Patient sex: M
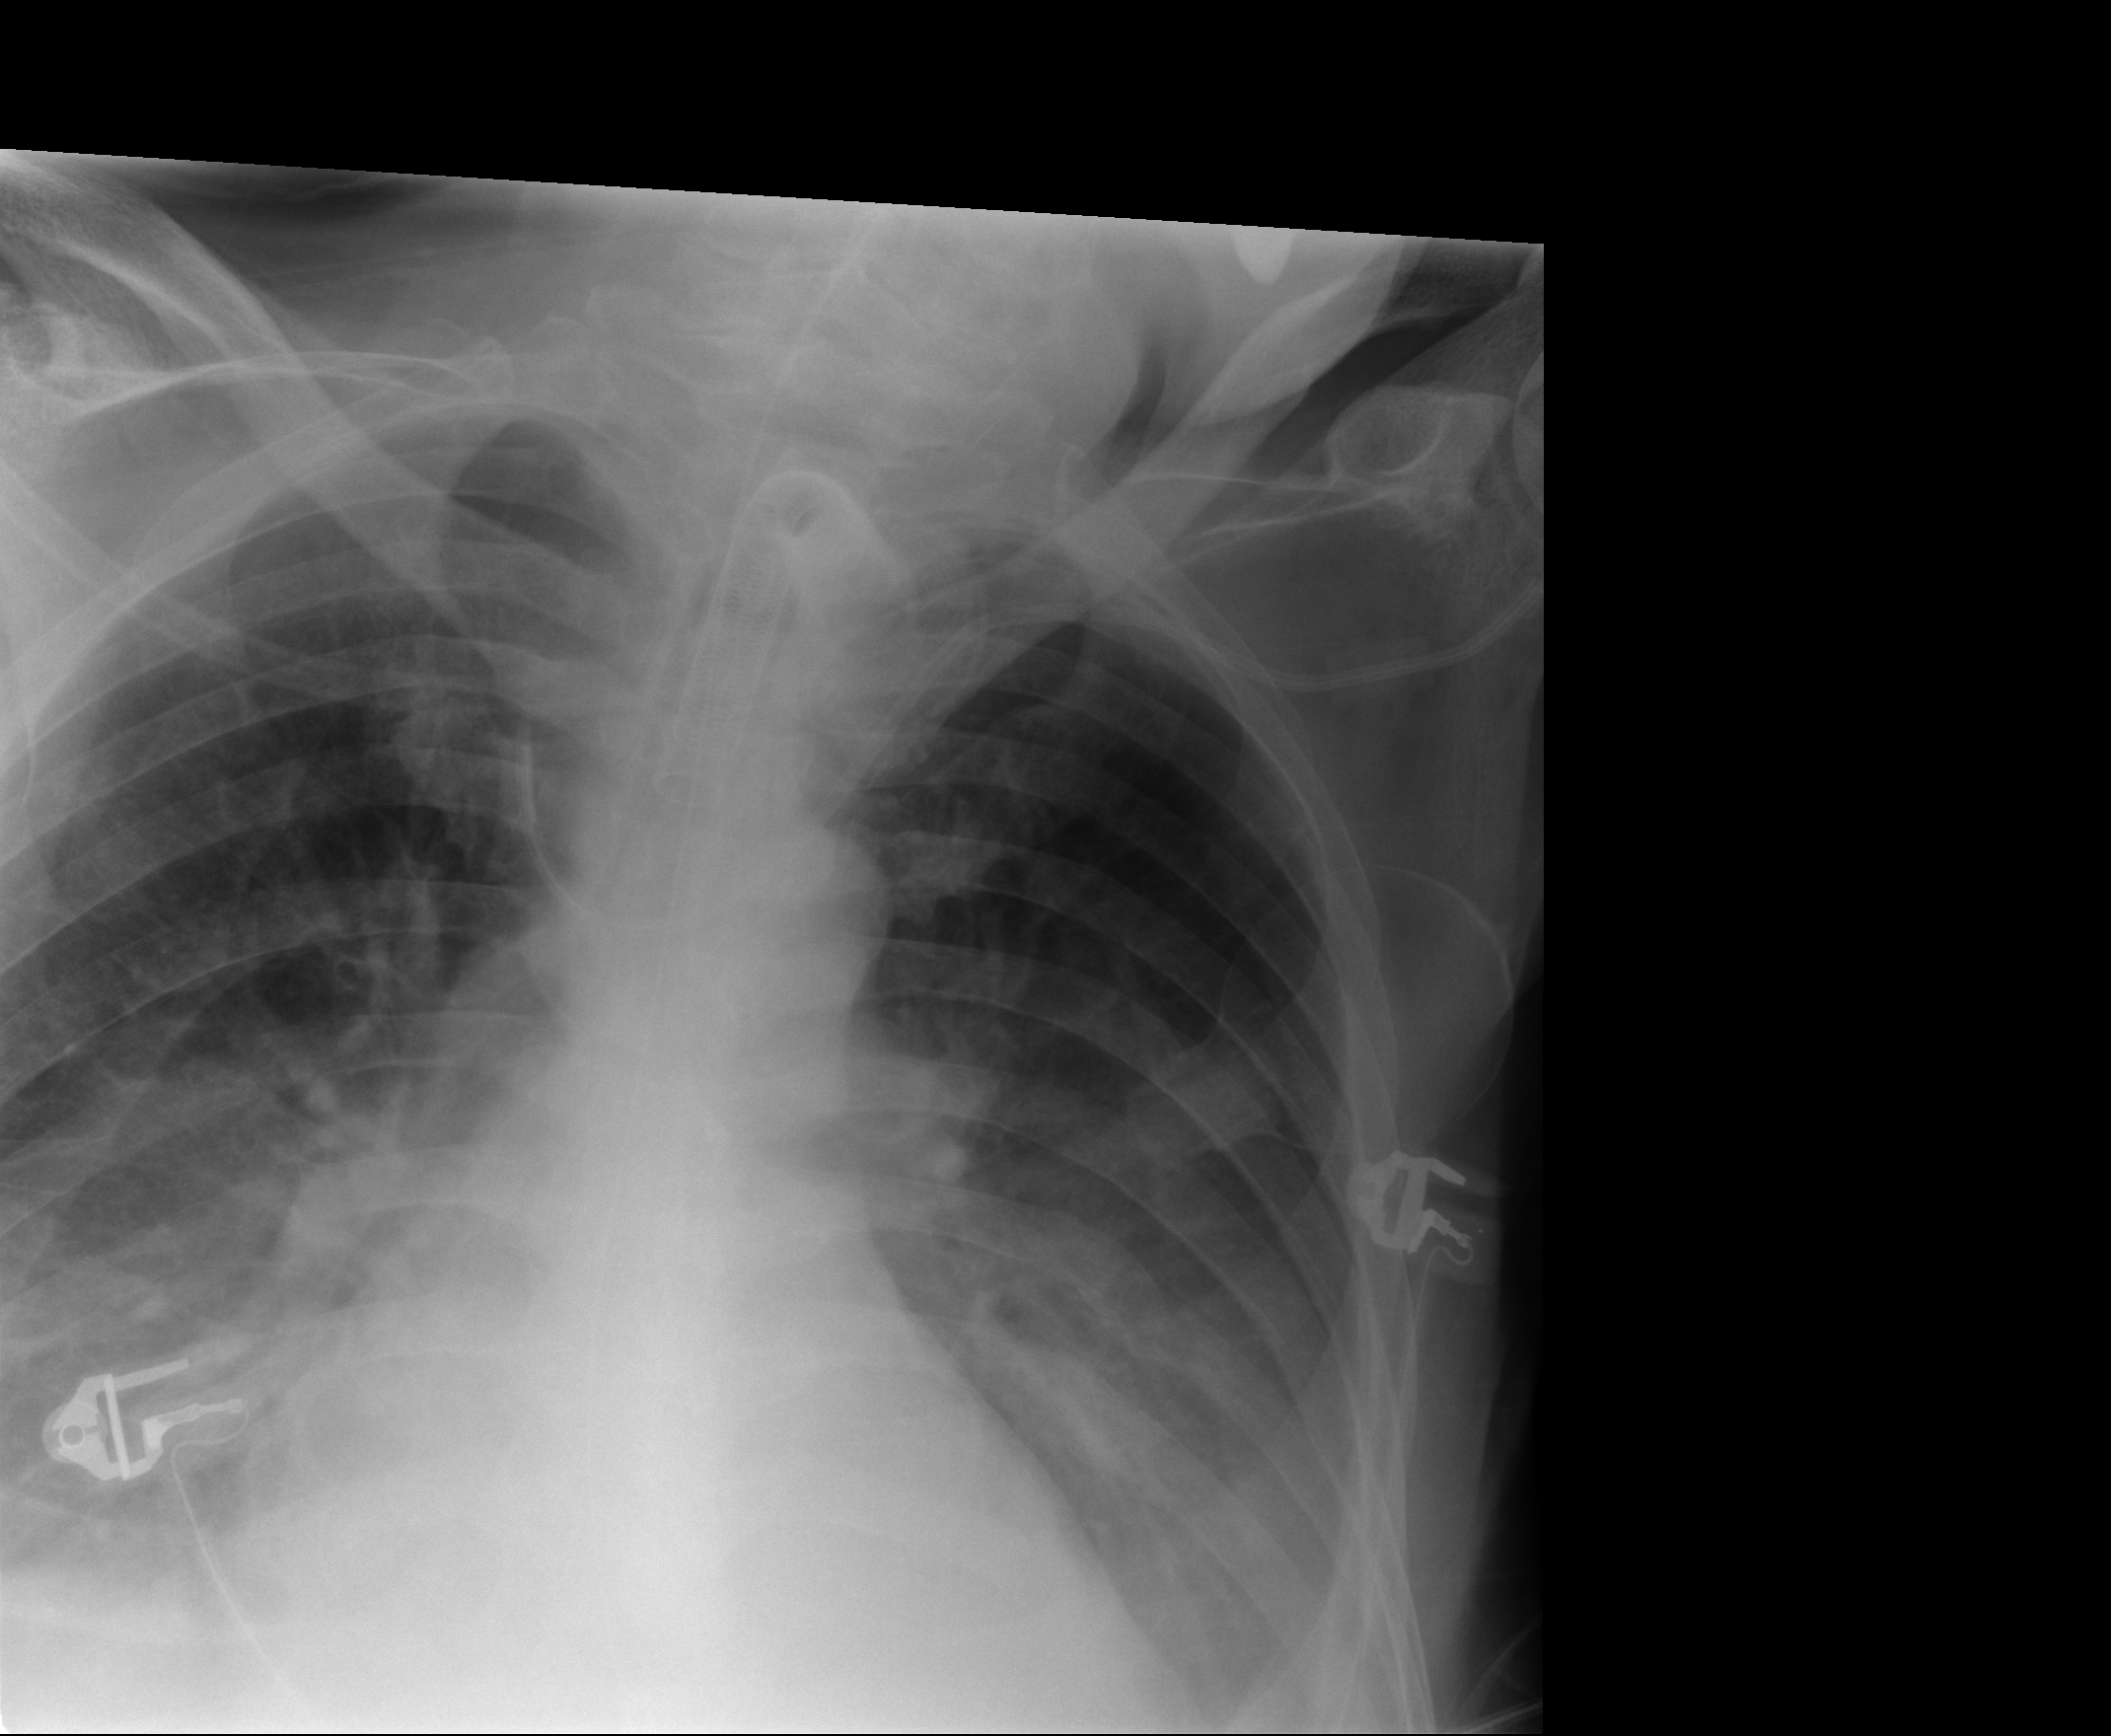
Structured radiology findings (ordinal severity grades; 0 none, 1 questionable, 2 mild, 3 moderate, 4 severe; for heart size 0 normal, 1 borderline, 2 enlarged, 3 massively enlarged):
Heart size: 2
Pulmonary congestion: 0
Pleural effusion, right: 1
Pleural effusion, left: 2
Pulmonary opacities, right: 1
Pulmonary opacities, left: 0
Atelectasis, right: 2
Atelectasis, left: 2